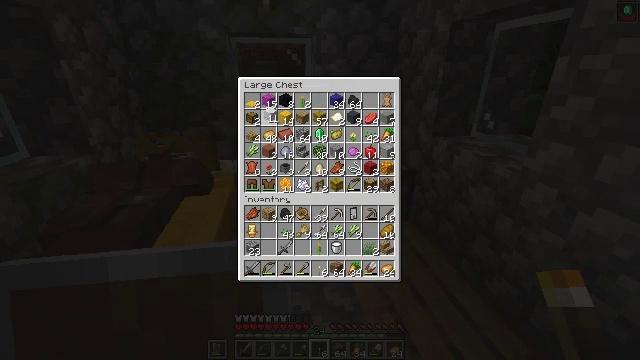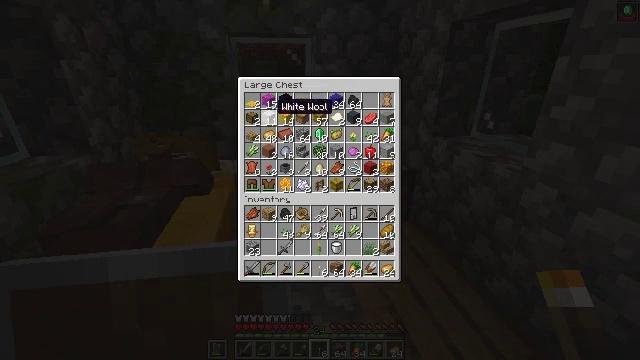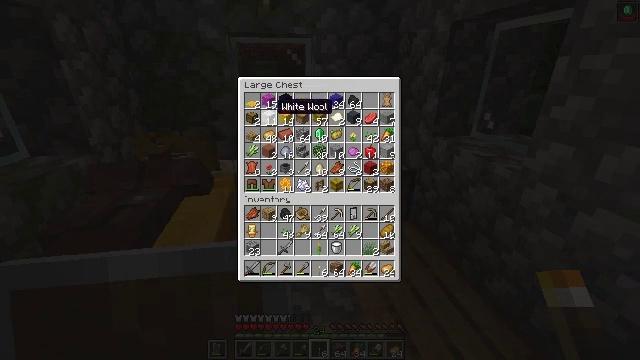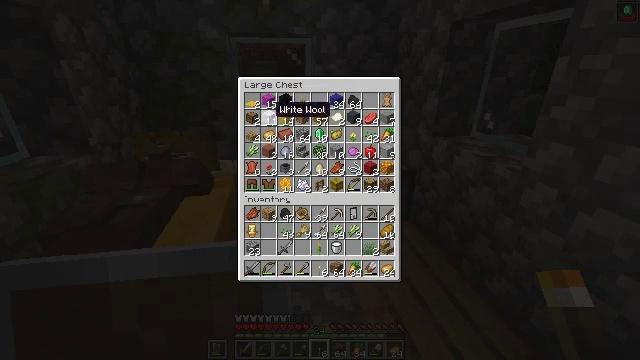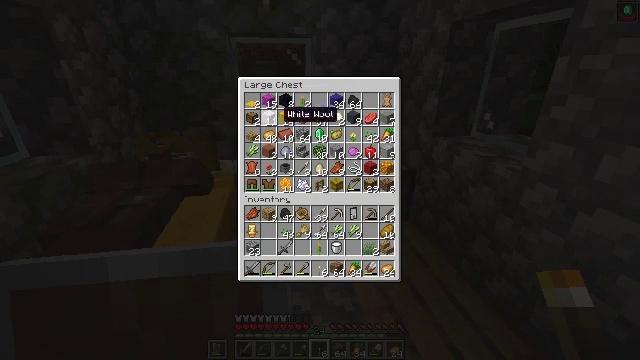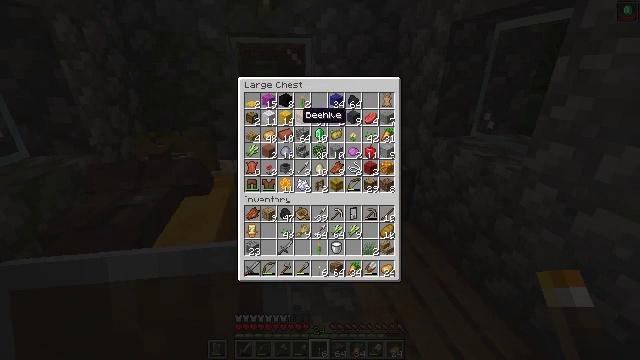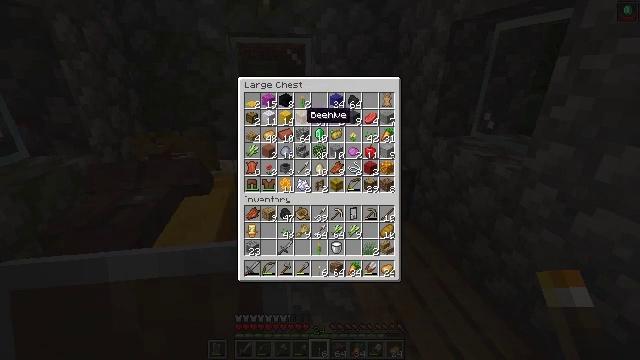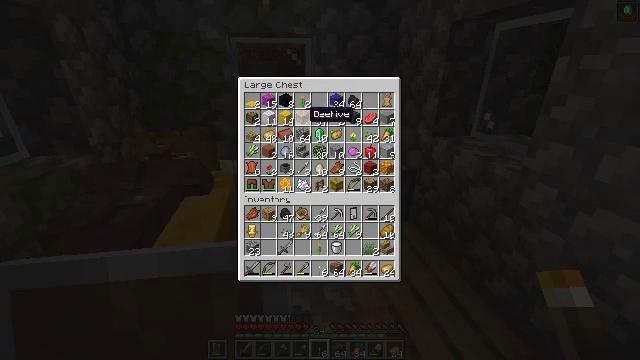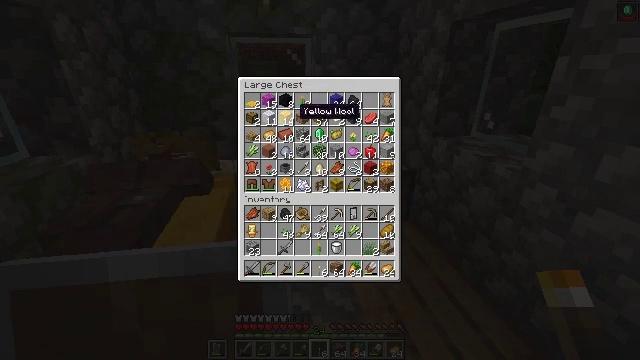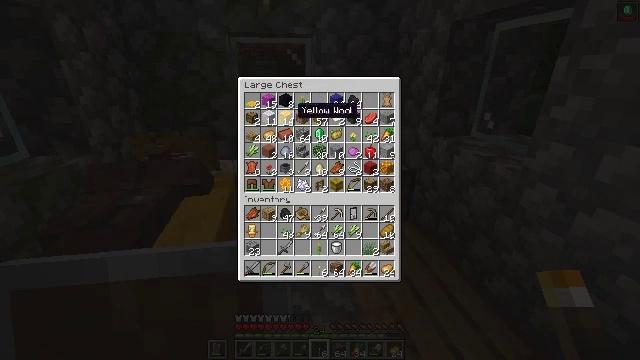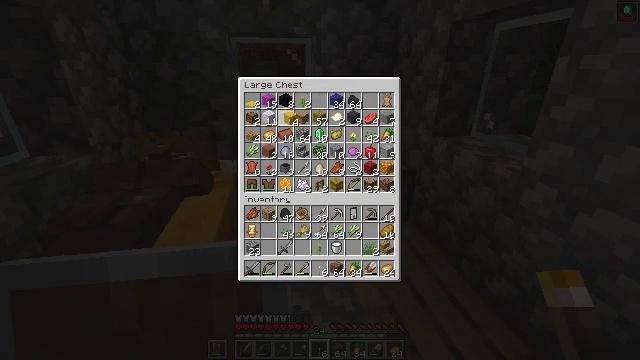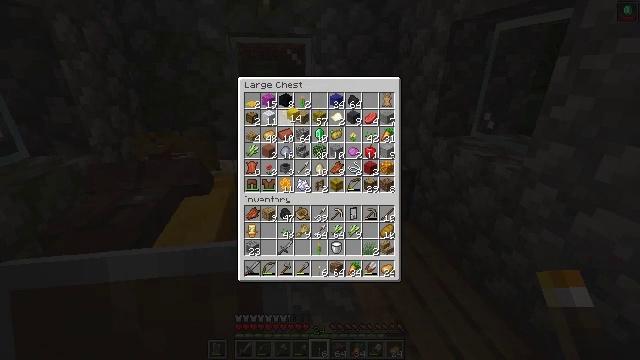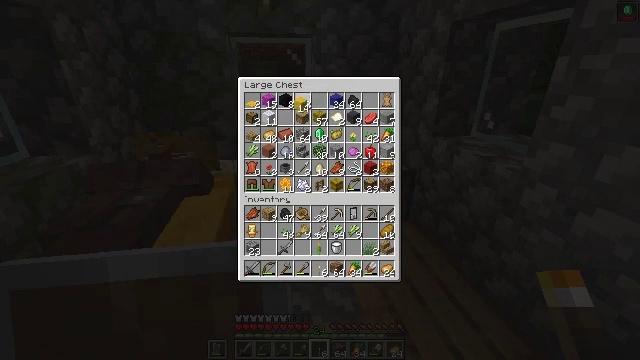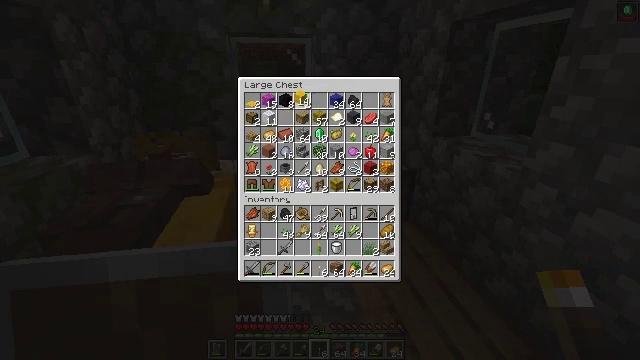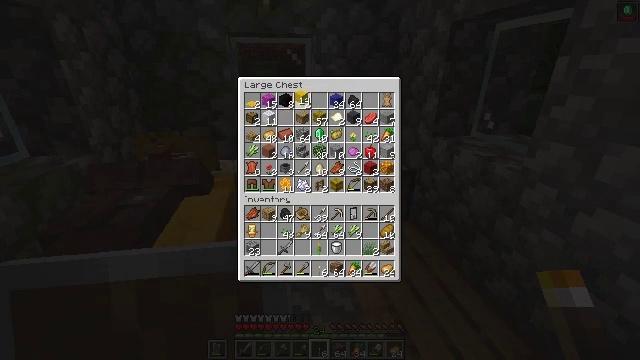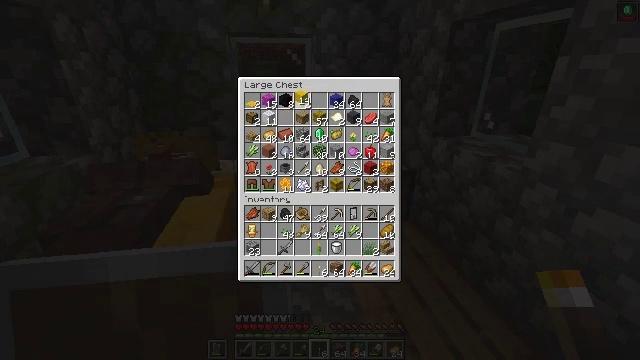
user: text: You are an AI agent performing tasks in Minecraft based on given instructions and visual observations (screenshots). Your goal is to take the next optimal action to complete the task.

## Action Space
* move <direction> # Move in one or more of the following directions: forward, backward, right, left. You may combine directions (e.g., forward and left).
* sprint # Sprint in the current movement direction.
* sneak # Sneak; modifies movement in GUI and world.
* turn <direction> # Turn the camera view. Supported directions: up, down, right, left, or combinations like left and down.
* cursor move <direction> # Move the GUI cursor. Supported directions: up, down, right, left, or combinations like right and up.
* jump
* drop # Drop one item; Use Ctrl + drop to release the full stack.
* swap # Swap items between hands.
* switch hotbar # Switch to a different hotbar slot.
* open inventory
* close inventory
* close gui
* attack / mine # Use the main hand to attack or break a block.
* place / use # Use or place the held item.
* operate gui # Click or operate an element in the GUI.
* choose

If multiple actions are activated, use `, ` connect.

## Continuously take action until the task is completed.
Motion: motion action
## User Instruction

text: Create orange dye using red and yellow dyes.
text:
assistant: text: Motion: no_op
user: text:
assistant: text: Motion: no_op
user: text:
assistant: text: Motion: no_op
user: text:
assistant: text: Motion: turn right
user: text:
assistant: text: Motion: turn right
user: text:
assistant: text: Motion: no_op
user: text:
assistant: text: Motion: no_op
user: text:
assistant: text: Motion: turn left
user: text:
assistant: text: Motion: no_op
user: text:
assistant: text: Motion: attack / mine
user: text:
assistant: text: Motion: attack / mine
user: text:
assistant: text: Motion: turn right and up
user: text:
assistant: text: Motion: turn up
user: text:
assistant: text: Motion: no_op
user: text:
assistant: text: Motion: attack / mine
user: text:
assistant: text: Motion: attack / mine
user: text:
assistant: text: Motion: turn left and down
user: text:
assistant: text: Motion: no_op
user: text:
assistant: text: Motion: no_op
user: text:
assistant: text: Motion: no_op
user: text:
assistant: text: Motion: attack / mine
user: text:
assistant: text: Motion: attack / mine
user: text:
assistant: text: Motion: no_op
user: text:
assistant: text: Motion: turn left
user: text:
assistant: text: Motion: turn left
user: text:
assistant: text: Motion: no_op
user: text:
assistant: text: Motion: attack / mine
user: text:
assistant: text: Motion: turn right and up, attack / mine
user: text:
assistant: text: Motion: turn right and up
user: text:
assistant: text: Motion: no_op